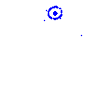
Particle: kaon